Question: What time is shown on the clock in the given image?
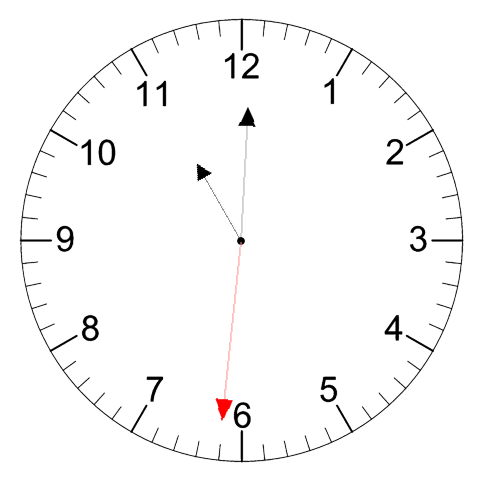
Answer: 11:00:31